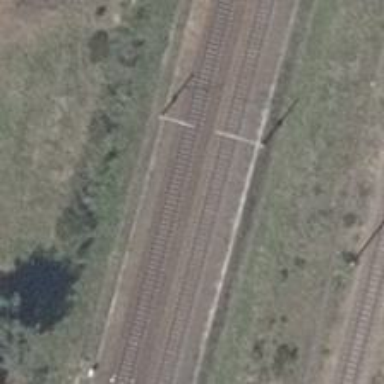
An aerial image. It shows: Milestone along the railway with catenary mast.